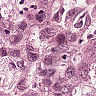
Metastatic tissue present: yes